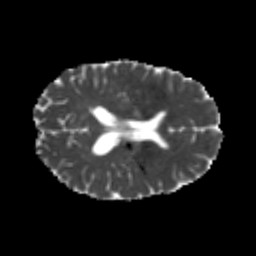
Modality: MD
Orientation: axial
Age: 24
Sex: female
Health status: healthy
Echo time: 0.074 s